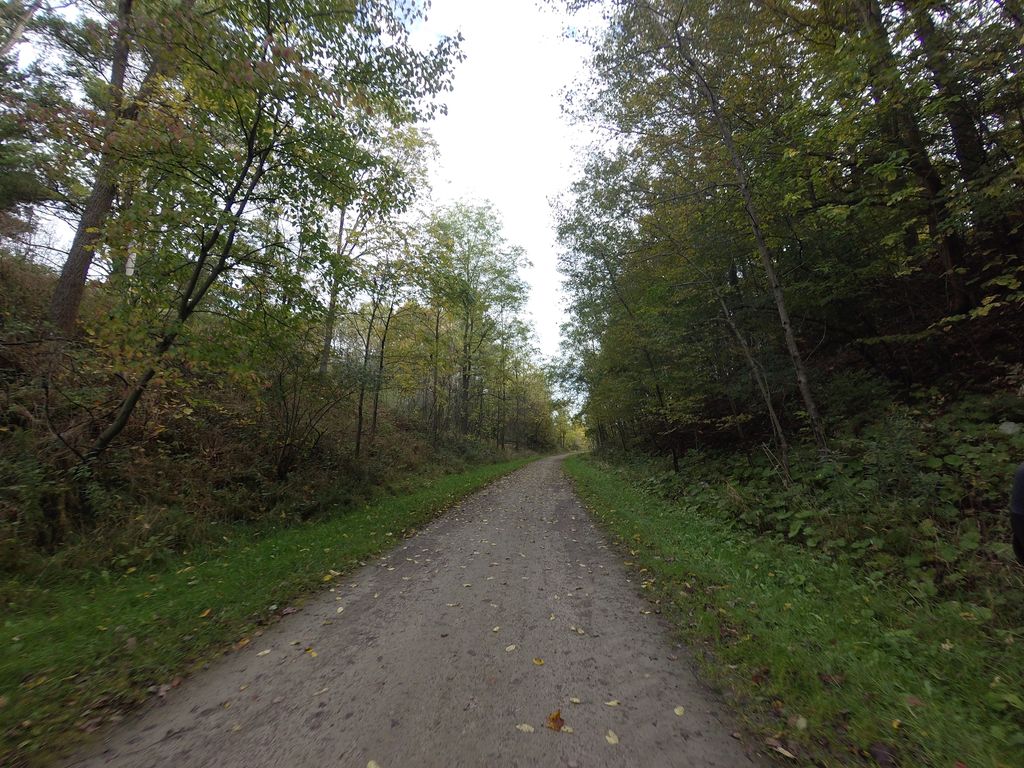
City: hamilton